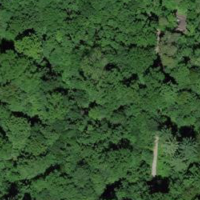
EUNIS habitat code: 53
Species observed at this site:
Aegopodium podagraria